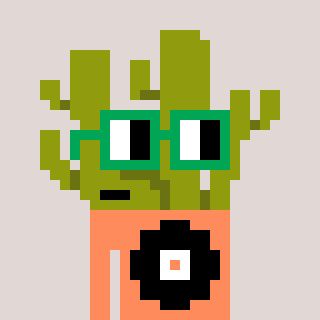
a pixel art character with square green glasses, a cactus-shaped head and a peachy-colored body on a warm background